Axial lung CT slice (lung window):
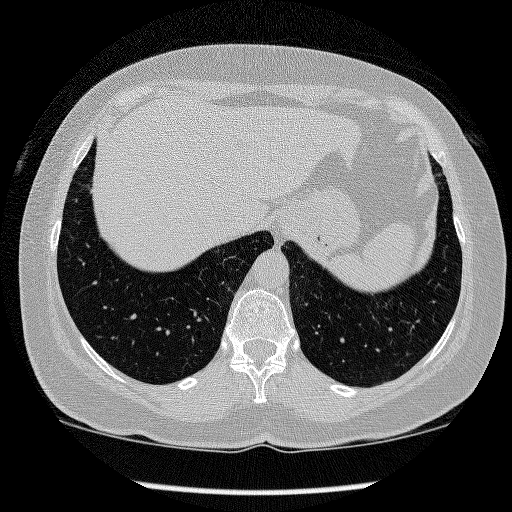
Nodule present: no